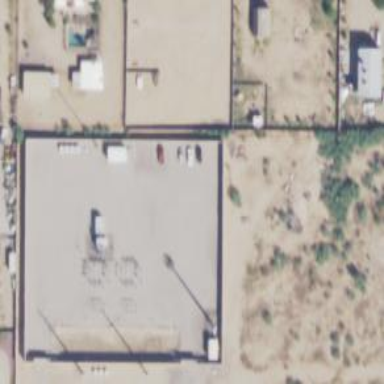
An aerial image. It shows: Outdoor power substation with surrounding wall. The substation operates at the distribution level.